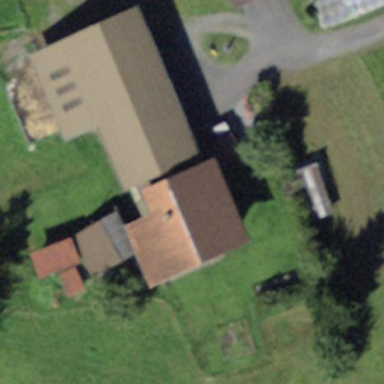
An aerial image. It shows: Farm building.